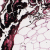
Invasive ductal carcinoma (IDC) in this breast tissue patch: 0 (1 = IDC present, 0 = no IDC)